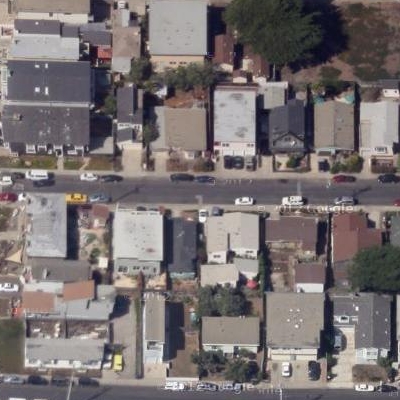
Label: fResident